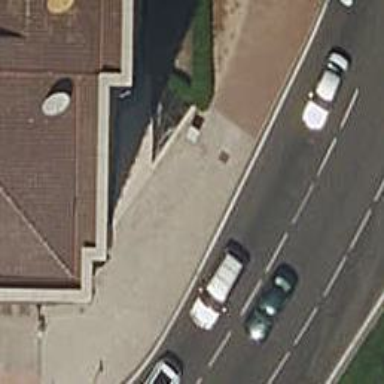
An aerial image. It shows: Sidewalk along the footway.